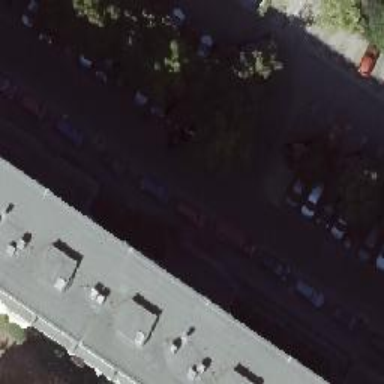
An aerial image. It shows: Parking aisle designated as service road.